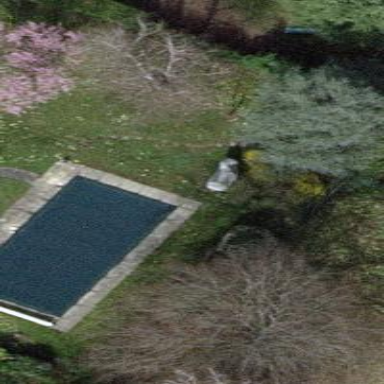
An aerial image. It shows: Swimming pool located in leisure land.